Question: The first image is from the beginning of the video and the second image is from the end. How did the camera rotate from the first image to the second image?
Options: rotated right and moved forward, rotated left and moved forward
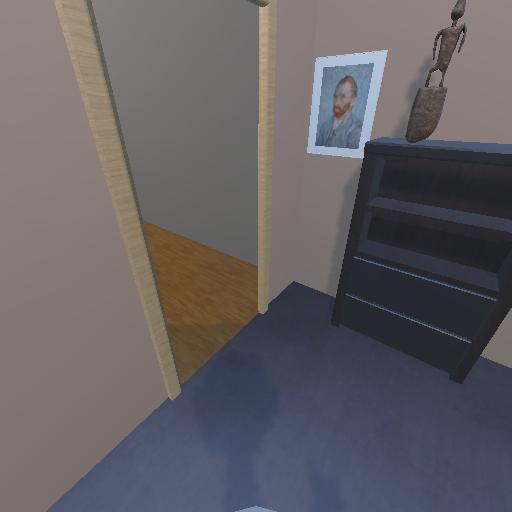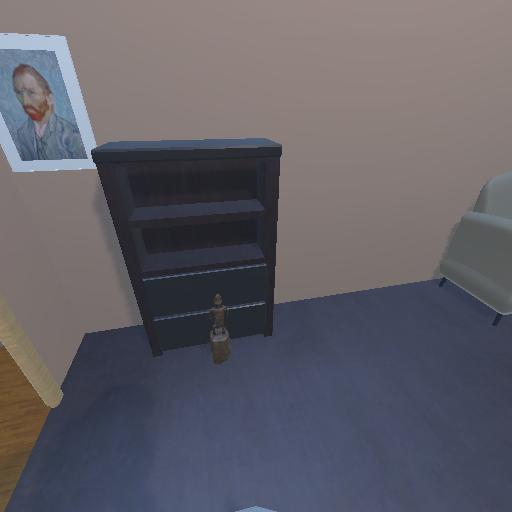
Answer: rotated right and moved forward